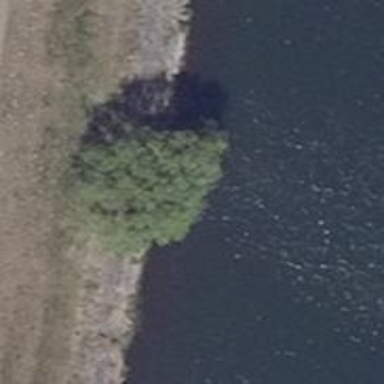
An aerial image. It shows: Deciduous tree with broadleaved leaves.